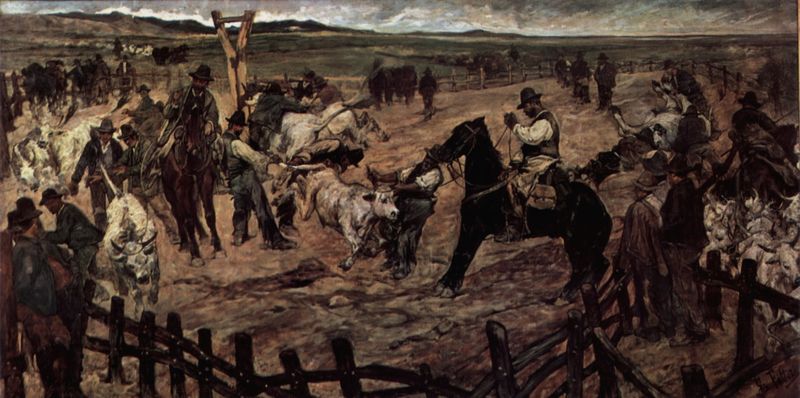
Titel: Markierung der jungen Stiere in Maremma
Künstler: Giovanni Fattori
Standort: Genova
Institution: Collezione Taragoni
Schlagwörter: baum, berg, blau, dunkel, gemälde, himmel, kampf, mann, weiß, wolken, grün, landschaft, menschen, braun, frankreich, grau, holz, hut, hüte, männer, schwarz, zeichnung, ölbild, gras, tiere, weg, wiese, wolke, zaun, beige, malerei, hemd, hose, ebene, erde, feld, felder, horizont, hügel, kühe, natur, vieh, weite, büsche, gatter, pastos, wiesen, land, mantel, realismus, händler, personen, bauern, pferd, pferde, reiter, hufe, rappe, reiten, sattel, zaumzeug, zügel, spanien, zuschauer, acker, berge, dorf, breitformat, herde, hügle, kahl, kuh, rind, koppel, hügellandschaft, amerika, holzzaun, markt, platz, treiben, wagen, beobachter, krieg, querformat, geländer, weste, steppe, bauer, betrachter, courbet, rinder, verkauf, pfahl, bullen, fliehen, rennen, staub, quer, jagd, treiber, ländlich, ross, karg, messe, auktion, usa, hörner, westen, rösser, ochse, ochsen, pflug, stier, stiere, pferch, gespräche, käufer, matsch, landwirt, mark, plane, cowboy, galgen, pferse, cowboys, farm, viehhandel, viehmarkt, abgezäunt, eingezäunt, südamerika, australien, rinderherde, satte, realist, gustave, ranch, gauchos, kühr, farmer, rodeo, ranger, baus, kuhochse, treier, viehzucht, viiehmarkt, herder, braun#, zureiten, rindertreiben, ländlcih, ocksen, korall, eintreiben